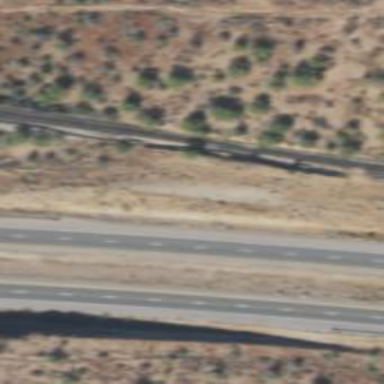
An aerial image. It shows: Track road.